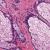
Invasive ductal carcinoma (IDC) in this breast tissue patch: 0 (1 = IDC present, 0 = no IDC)